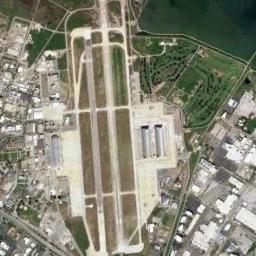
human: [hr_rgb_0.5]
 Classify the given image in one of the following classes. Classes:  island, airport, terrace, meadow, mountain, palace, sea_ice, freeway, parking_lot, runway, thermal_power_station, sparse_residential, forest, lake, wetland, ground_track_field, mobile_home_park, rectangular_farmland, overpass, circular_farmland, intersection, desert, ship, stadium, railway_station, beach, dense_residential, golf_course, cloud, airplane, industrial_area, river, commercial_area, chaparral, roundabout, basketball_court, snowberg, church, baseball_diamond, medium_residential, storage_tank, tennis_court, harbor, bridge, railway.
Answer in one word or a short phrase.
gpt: airport